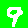
Digit: 9